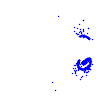
Particle: electron